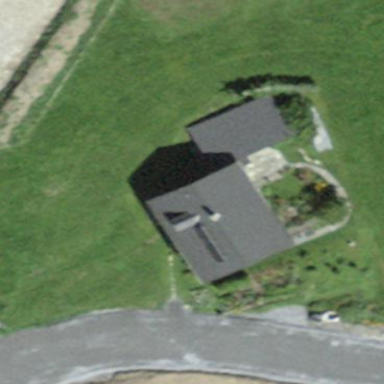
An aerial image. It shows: Detached building with gabled roof.